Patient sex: F
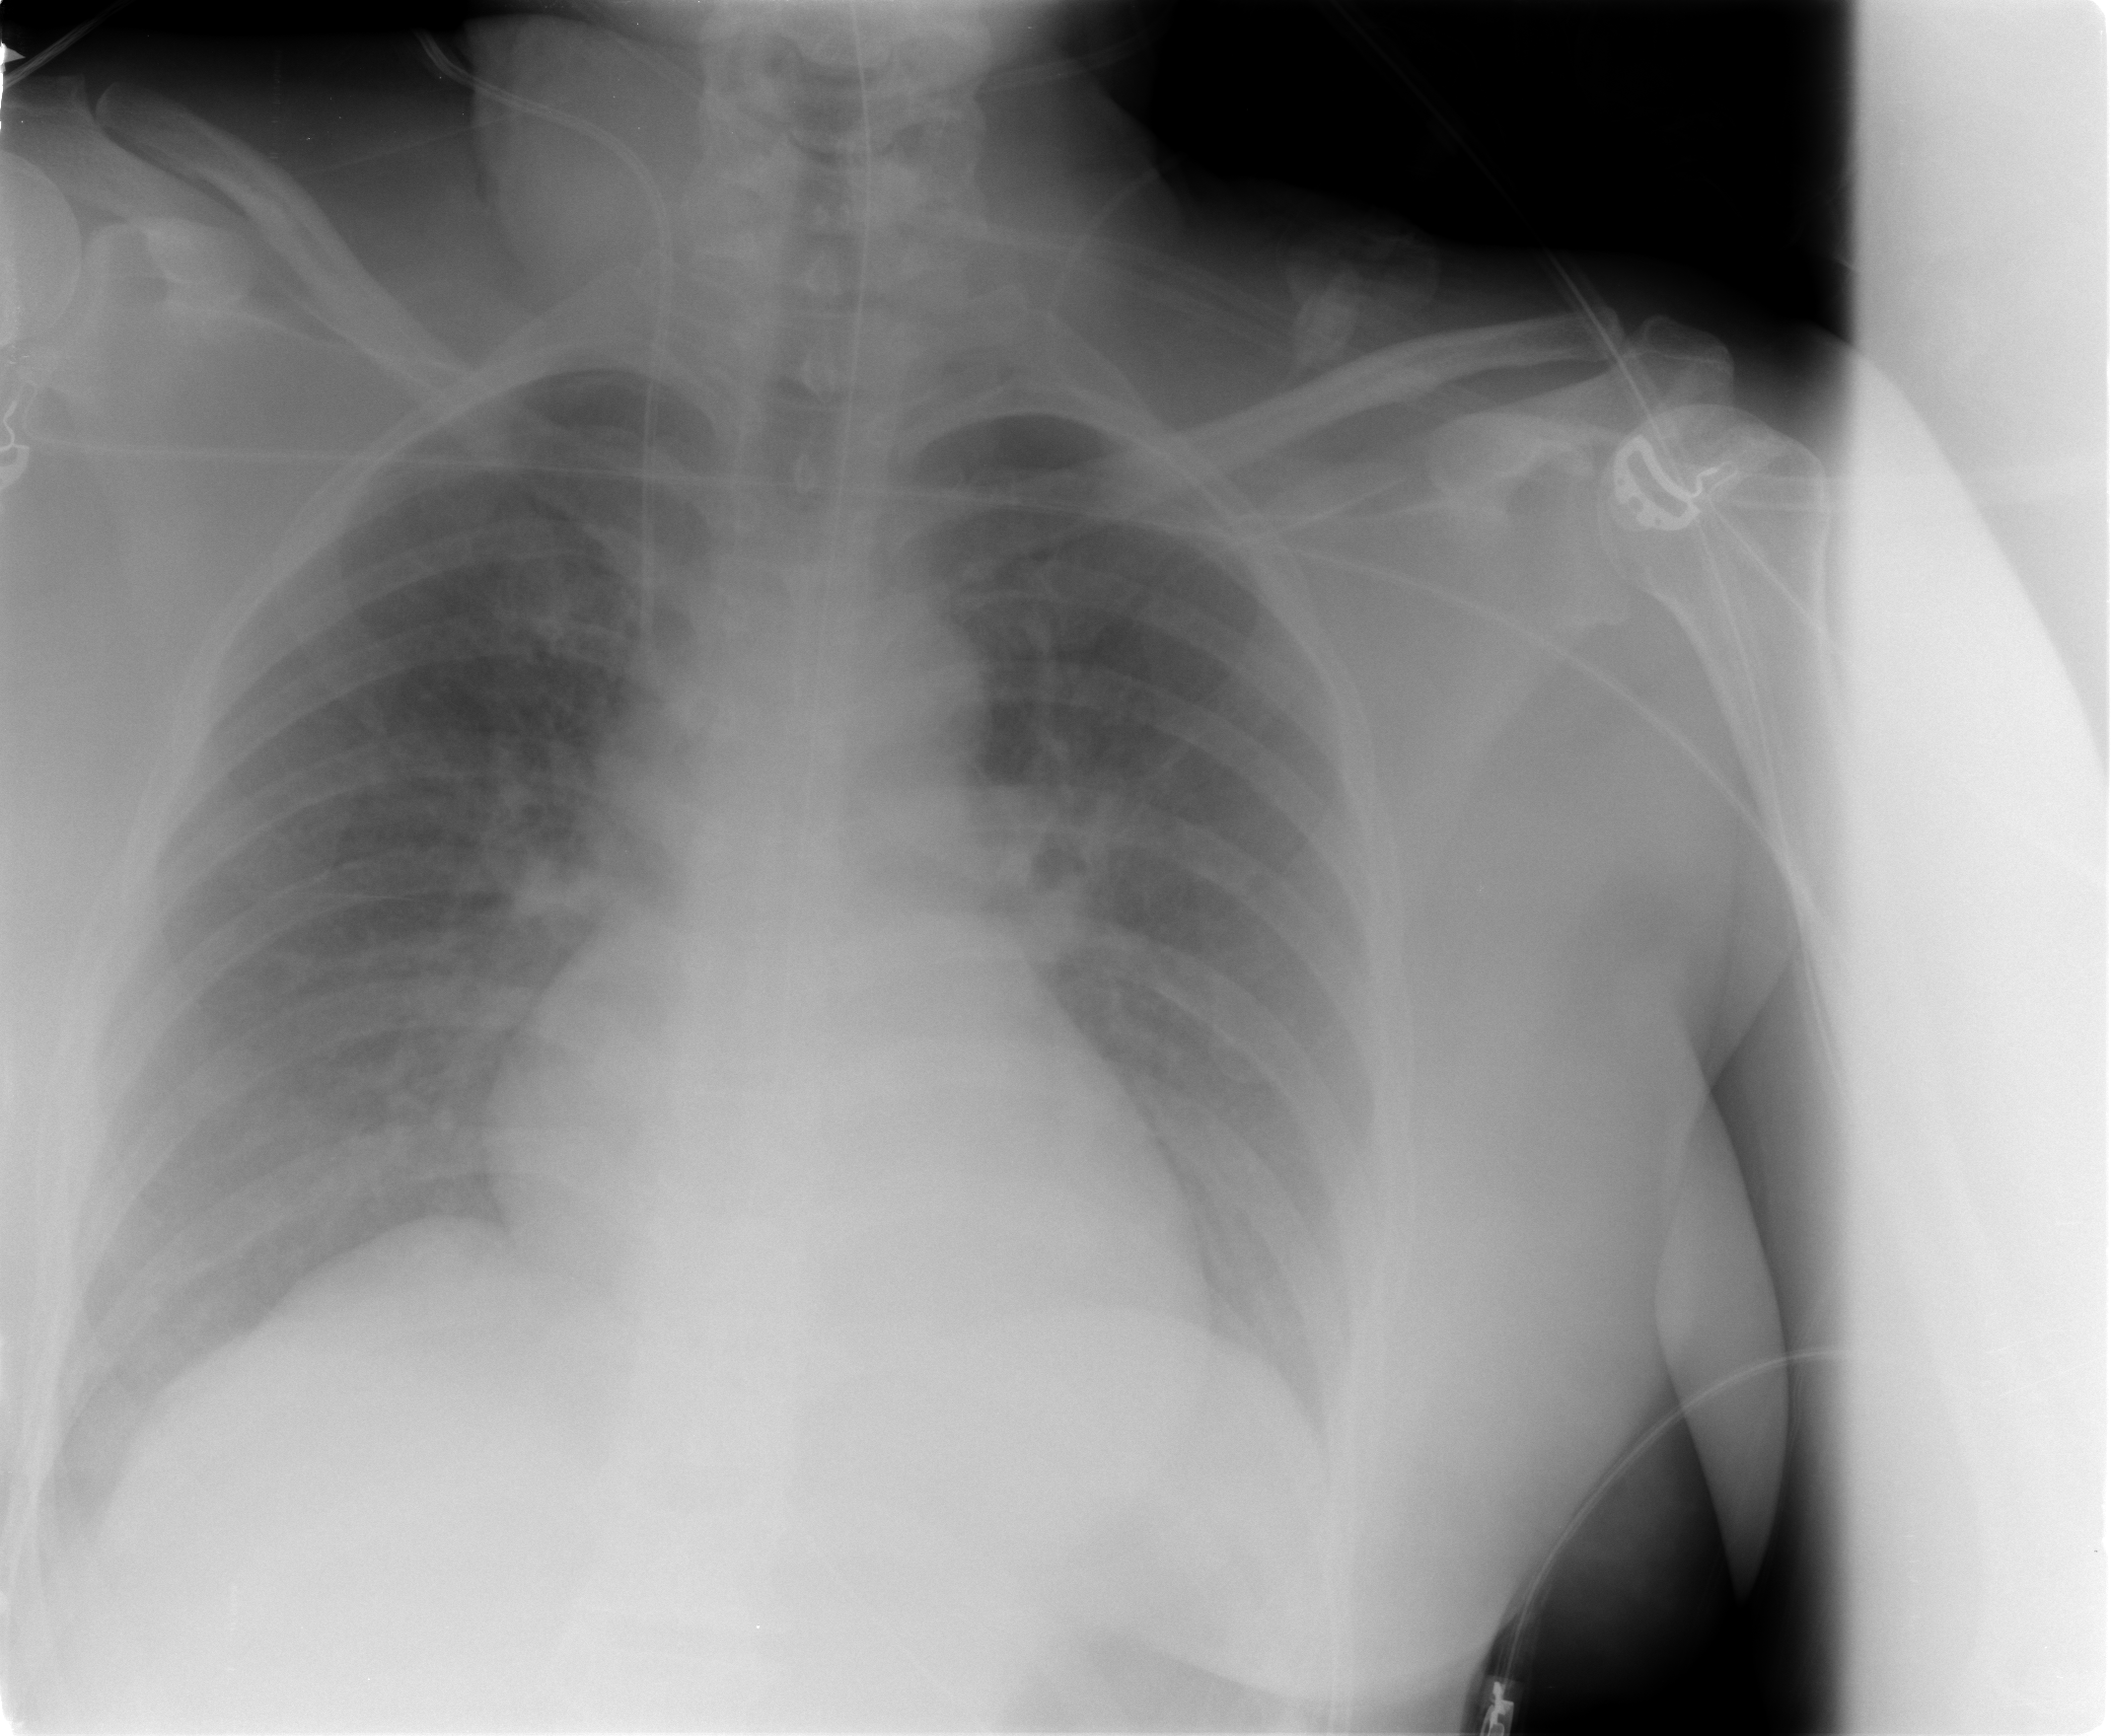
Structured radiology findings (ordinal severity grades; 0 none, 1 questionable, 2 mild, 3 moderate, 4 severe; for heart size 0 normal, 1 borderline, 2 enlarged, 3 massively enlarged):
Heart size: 0
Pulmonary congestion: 2
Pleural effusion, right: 2
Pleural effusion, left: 1
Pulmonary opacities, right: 1
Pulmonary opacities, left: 1
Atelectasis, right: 2
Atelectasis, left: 2